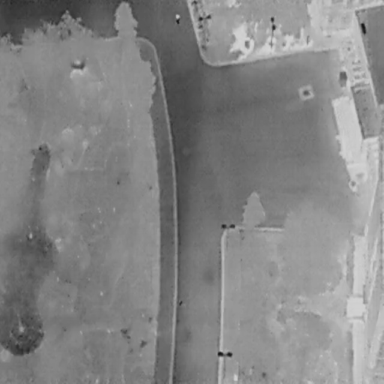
There is a Person in the infrared image.